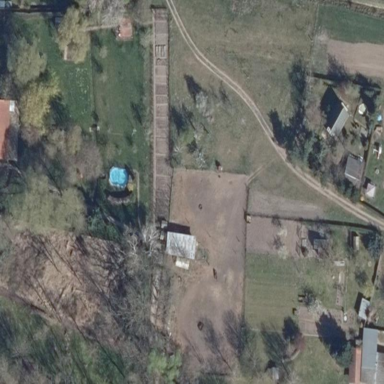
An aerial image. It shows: Garden that is leisure land.